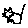
Label: cat